Question: I am building a form where I need to programmatically set bindings and the dataset (as it is variable and different documents can be loaded in to it). I've managed to get the form to load any information in to a 'DataGridView' and also load that information from the 'DataGridView' in to some TextBoxes for structured editing:

However I am struggling to get the edited information to save back to the database. It won't even update the 'DataGridView' with anything. Here's the code I'm currently using:
'''
Imports System.Data.SqlClient
Imports System.Data.OleDb
Module DataGridView_Setup
Public Sub Set_Datasource(mode As Integer)
Dim connString As String = My.Settings.Database_String
Dim myConnection As OleDbConnection = New OleDbConnection
myConnection.ConnectionString = connString
' create a data adapter
Dim da As OleDbDataAdapter = New OleDbDataAdapter("SELECT ID, [Name Of Person], [SAP Job Number], [Site Name], [Asset Description], [Spares Supplier], [Supplier Contact Name], [Supplier Contact Phone Number], [Supplier Contact Email], [Spares Description], [Part Number], [Quantity To Order], Cost, [Request Date], [Date Ordered], [Ordered By], [Invoice Received], [Invoice Paid], [Method Of Payment], [Date Item Received], [Additional Comments], [Quote Attatchment] FROM Spares", myConnection)
' create a new dataset
Dim ds As DataSet = New DataSet
' fill dataset
da.Fill(ds, "Spares")
Main.DataGridView1.DataSource = ds.Tables(0)
Main.DataGridView1.AllowUserToAddRows = False
'Set Site Listbox
Dim SiteString = My.Settings.SETTINGS_SiteNames
Dim SiteBox = Main.VIEW_Site.Items
SiteBox.Clear()
Do Until SiteString = ""
Dim ActiveSiteName = Left(SiteString, InStr(SiteString, "|"))
ActiveSiteName = ActiveSiteName.Remove(ActiveSiteName.Length - 1)
With SiteBox
.Add(ActiveSiteName)
End With
SiteString = Replace(SiteString, ActiveSiteName + "|", "")
Loop
'Set DataBindings
Main.VIEW_Ref.DataBindings.Clear()
Main.VIEW_Ref.DataBindings.Add(New Binding("Text", ds, "Spares.ID", False, DataSourceUpdateMode.OnPropertyChanged))
Main.VIEW_NameOfPerson.DataBindings.Clear()
Main.VIEW_NameOfPerson.DataBindings.Add(New Binding("Text", ds, "Spares.Name Of Person", False, DataSourceUpdateMode.OnPropertyChanged))
Main.VIEW_SAPJobNo.DataBindings.Clear()
Main.VIEW_SAPJobNo.DataBindings.Add(New Binding("Text", ds, "Spares.SAP Job Number", False, DataSourceUpdateMode.OnPropertyChanged))
Main.VIEW_Site.DataBindings.Clear()
Main.VIEW_Site.DataBindings.Add(New Binding("Text", ds, "Spares.Site Name", False, DataSourceUpdateMode.OnPropertyChanged))
Main.VIEW_AssetDesc.DataBindings.Clear()
Main.VIEW_AssetDesc.DataBindings.Add(New Binding("Text", ds, "Spares.Asset Description", False, DataSourceUpdateMode.OnPropertyChanged))
Main.VIEW_SparesSupplier.DataBindings.Clear()
Main.VIEW_SparesSupplier.DataBindings.Add(New Binding("Text", ds, "Spares.Spares Supplier", False, DataSourceUpdateMode.OnPropertyChanged))
Main.VIEW_SupplierContactName.DataBindings.Clear()
Main.VIEW_SupplierContactName.DataBindings.Add(New Binding("Text", ds, "Spares.Supplier Contact Name", False, DataSourceUpdateMode.OnPropertyChanged))
Main.VIEW_SupplierContactNumber.DataBindings.Clear()
Main.VIEW_SupplierContactNumber.DataBindings.Add(New Binding("Text", ds, "Spares.Supplier Contact Phone Number", False, DataSourceUpdateMode.OnPropertyChanged))
Main.VIEW_SupplierContactNumber.DataBindings.Clear()
Main.VIEW_SupplierContactNumber.DataBindings.Add(New Binding("Text", ds, "Spares.Supplier Contact Phone Number", False, DataSourceUpdateMode.OnPropertyChanged))
Main.VIEW_SupplierContactEmail.DataBindings.Clear()
Main.VIEW_SupplierContactEmail.DataBindings.Add(New Binding("Text", ds, "Spares.Supplier Contact Email", False, DataSourceUpdateMode.OnPropertyChanged))
Main.VIEW_SparesDesc.DataBindings.Clear()
Main.VIEW_SparesDesc.DataBindings.Add(New Binding("Text", ds, "Spares.Spares Description", False, DataSourceUpdateMode.OnPropertyChanged))
Main.VIEW_PartNumber.DataBindings.Clear()
Main.VIEW_PartNumber.DataBindings.Add(New Binding("Text", ds, "Spares.Part Number", False, DataSourceUpdateMode.OnPropertyChanged))
Main.VIEW_QuantityToOrder.DataBindings.Clear()
Main.VIEW_QuantityToOrder.DataBindings.Add(New Binding("Text", ds, "Spares.Quantity To Order", False, DataSourceUpdateMode.OnPropertyChanged))
Main.VIEW_CostEach.DataBindings.Clear()
Main.VIEW_CostEach.DataBindings.Add(New Binding("Text", ds, "Spares.Cost", False, DataSourceUpdateMode.OnPropertyChanged))
Main.VIEW_DateRequested.DataBindings.Clear()
Main.VIEW_DateRequested.DataBindings.Add(New Binding("Text", ds, "Spares.Request Date", False, DataSourceUpdateMode.OnPropertyChanged))
Main.VIEW_DateOrdered.DataBindings.Clear()
Main.VIEW_DateOrdered.DataBindings.Add(New Binding("Text", ds, "Spares.Date Ordered", False, DataSourceUpdateMode.OnPropertyChanged))
Main.VIEW_OrderedBy.DataBindings.Clear()
Main.VIEW_OrderedBy.DataBindings.Add(New Binding("Text", ds, "Spares.Ordered By", False, DataSourceUpdateMode.OnPropertyChanged))
Main.VIEW_InvoiceReceivedDate.DataBindings.Clear()
Main.VIEW_InvoiceReceivedDate.DataBindings.Add(New Binding("Text", ds, "Spares.Invoice Received", False, DataSourceUpdateMode.OnPropertyChanged))
Main.VIEW_InvoicePaidDate.DataBindings.Clear()
Main.VIEW_InvoicePaidDate.DataBindings.Add(New Binding("Text", ds, "Spares.Invoice Paid", False, DataSourceUpdateMode.OnPropertyChanged))
DataGridView_Setup.BindingUpdates()
End Sub
Public Sub BindingUpdates()
Dim curr As DataGridViewRow = Main.DataGridView1.CurrentRow
Main.VIEW_Ref.Text = curr.Cells("ID").Value
Main.VIEW_NameOfPerson.Text = curr.Cells("Name Of Person").Value
Main.VIEW_SAPJobNo.Text = curr.Cells("SAP Job Number").Value
Main.VIEW_Site.Text = curr.Cells("Site Name").Value
Main.VIEW_AssetDesc.Text = curr.Cells("Asset Description").Value
Main.VIEW_SparesSupplier.Text = curr.Cells("Spares Supplier").Value
Main.VIEW_SupplierContactName.Text = curr.Cells("Supplier Contact Name").Value
Main.VIEW_SupplierContactNumber.Text = curr.Cells("Supplier Contact Phone Number").Value
Main.VIEW_SupplierContactEmail.Text = curr.Cells("Supplier Contact Email").Value
Main.VIEW_SparesDesc.Text = curr.Cells("Spares Description").Value
Main.VIEW_PartNumber.Text = curr.Cells("Part Number").Value
Main.VIEW_QuantityToOrder.Text = curr.Cells("Quantity To Order").Value
Main.VIEW_CostEach.Text = "PS" + CStr(curr.Cells("Cost").Value)
Main.VIEW_DateRequested.Text = curr.Cells("Request Date").Value
'Handle DBNULL From now on
If IsDBNull(curr.Cells("Date Ordered").Value) = True Then
With Main.VIEW_DateOrdered
.Text = "Not Ordered Yet"
.BackColor = Color.LightPink
End With
Else
With Main.VIEW_DateOrdered
.Text = curr.Cells("Date Ordered").Value
.BackColor = Color.White
End With
End If
If IsDBNull(curr.Cells("Ordered By").Value) = True Then
With Main.VIEW_OrderedBy
.Text = "Not Ordered Yet"
.BackColor = Color.LightPink
End With
Else
With Main.VIEW_OrderedBy
.Text = curr.Cells("Ordered By").Value
.BackColor = Color.White
End With
End If
If IsDBNull(curr.Cells("Invoice Received").Value) = True Then
With Main.VIEW_InvoiceReceivedDate
.Text = "No Invoice"
.BackColor = Color.LightPink
End With
Else
With Main.VIEW_InvoiceReceivedDate
.Text = curr.Cells("Invoice Received").Value
.BackColor = Color.White
End With
End If
If IsDBNull(curr.Cells("Invoice Paid").Value) = True Then
With Main.VIEW_InvoicePaidDate
.Text = "Not Paid"
.BackColor = Color.LightPink
End With
Else
With Main.VIEW_InvoicePaidDate
.Text = curr.Cells("Invoice Paid").Value
.BackColor = Color.White
End With
End If
End Sub
End Module
'''
I have set 'DataSourceUpdateMode.OnPropertyChanged' and assumed that this means when the textbox's are changed, it will update the datasource (being the database). I'm guessing this isn't the case as it doesn't work.
What I'd really like is to be able to edit multiple fields on one data row (via the textboxes) and then click the "Save Changes" button to update the Database.
Thanks
I've done a bit more research following some comments and answers and have written this code in to my 'Save' button:
'''
Public Sub Save()
Dim myCon = New OleDbConnection(My.Settings.Database_String)
myCon.Open()
Dim sqr = "UPDATE [Spares] SET [Name Of Person] = '" & Main.VIEW_NameOfPerson.Text & "', [SAP Job Number] = '" & CInt(Main.VIEW_SAPJobNo.Text) & "', " & _
"[Site Name] = '" & Main.VIEW_Site.Text & "', [Asset Description] = '" & Main.VIEW_AssetDesc.Text & "', " & _
"[Spares Supplier] = '" & Main.VIEW_SparesSupplier.Text & "', [Supplier Contact Name] = '" & Main.VIEW_SupplierContactName.Text & "', " & _
"[Supplier Contact Phone Number] = '" & Main.VIEW_SupplierContactNumber.Text & "', " & _
"[Supplier Contact Email] = '" & Main.VIEW_SupplierContactEmail.Text & "', [Spares Description] = '" & Main.VIEW_SparesDesc.Text & "', " & _
"[Part Number] = '" & Main.VIEW_PartNumber.Text & "', [Quantity To Order] = '" & CInt(Main.VIEW_QuantityToOrder.Text) & "', " & _
"[Cost] = '" & CDbl(Main.VIEW_CostEach.Text) & "', [Request Date] = '" & CDate(Main.VIEW_DateRequested.Text) & "' WHERE [ID] = '" & CInt(Main.VIEW_Ref.Text) & "'"
Dim Command = New OleDbCommand(sqr, myCon)
Command.ExecuteNonQuery()
myCon.Close()
End Sub
'''
When the 'Command.ExecuteNonQuery' line attempts to execute I get an error that states the following:
> An unhandled exception of type 'System.Data.OleDb.OleDbException'
occurred in System.Data.dll Additional information: Data type mismatch
in criteria expression.
The string that is produced in 'sqr' is:
'''
UPDATE [Spares] SET [Name Of Person] = 'Name', [SAP Job Number] = '2', [Site Name] = 'Site', [Asset Description] = 'Asset', [Spares Supplier] = 'Spares Supplier', [Supplier Contact Name] = 'Contact Name', [Supplier Contact Phone Number] = 'Contact Email', [Supplier Contact Email] = 'Contact Number', [Spares Description] = 'Spare Desc', [Part Number] = 'Part Number', [Quantity To Order] = '1', [Cost] = '1', [Request Date] = '12/02/02' WHERE [ID] = '5'"
'''
I am obviously using dummy information
I can't be too far away now surely!
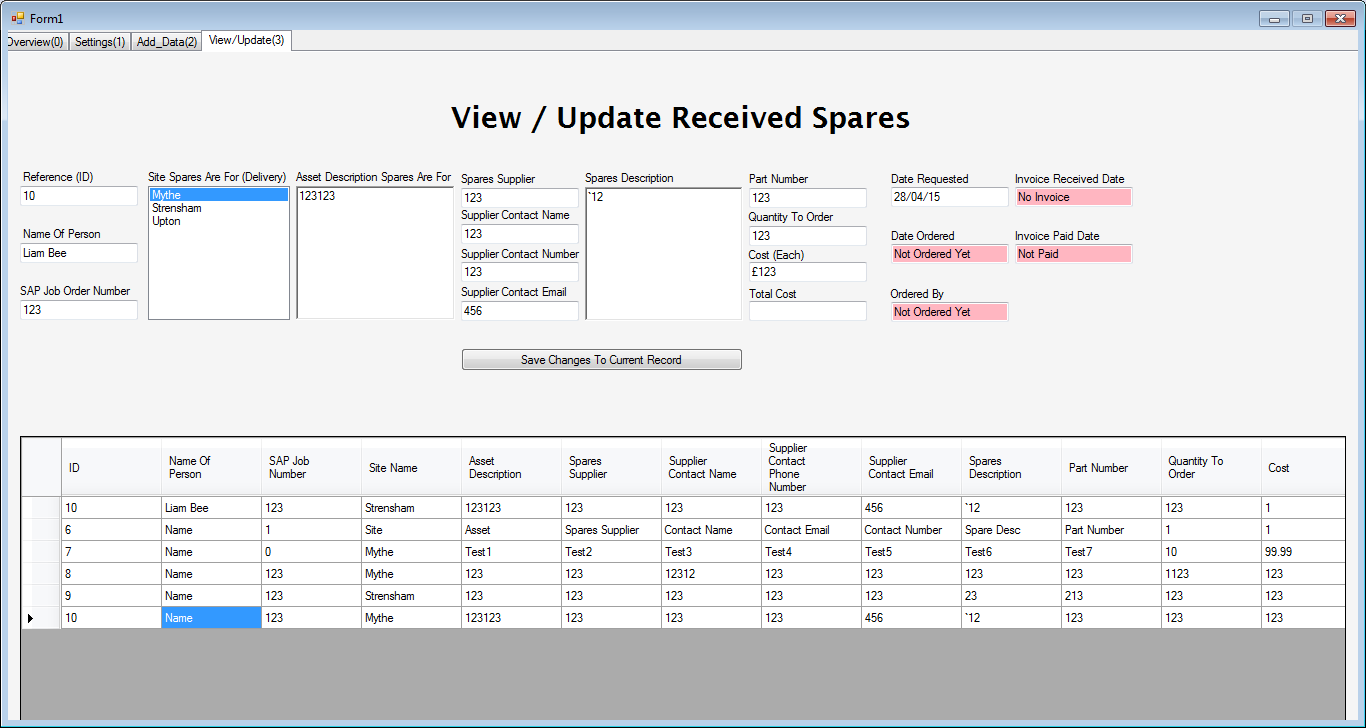
Answer: I Finally resolved the question with the following code, placed inside the Save button:
'''
Public Sub Save()
Dim myCon = New OleDbConnection(My.Settings.Database_String)
myCon.Open()
Dim sqr = "UPDATE [Spares] SET [Name Of Person] = """ & Main.VIEW_NameOfPerson.Text & """, [SAP Job Number] = " & CInt(Main.VIEW_SAPJobNo.Text) & ", " & _
"[Site Name] = """ & Main.VIEW_Site.Text & """, [Asset Description] = """ & Main.VIEW_AssetDesc.Text & """, " & _
"[Spares Supplier] = """ & Main.VIEW_SparesSupplier.Text & """, [Supplier Contact Name] = """ & Main.VIEW_SupplierContactName.Text & """, " & _
"[Supplier Contact Phone Number] = """ & Main.VIEW_SupplierContactNumber.Text & """, " & _
"[Supplier Contact Email] = """ & Main.VIEW_SupplierContactEmail.Text & """, [Spares Description] = """ & Main.VIEW_SparesDesc.Text & """, " & _
"[Part Number] = """ & Main.VIEW_PartNumber.Text & """, [Quantity To Order] = " & CInt(Main.VIEW_QuantityToOrder.Text) & ", " & _
"[Cost] = " & CDbl(Main.VIEW_CostEach.Text) & ", [Request Date] = " & CDate(Main.VIEW_DateRequested.Text) & " WHERE [ID] = " & CInt(Main.VIEW_Ref.Text) & ""
Dim Command = New OleDbCommand(sqr, myCon)
Command.ExecuteNonQuery()
myCon.Close()
End Sub
End Module
'''